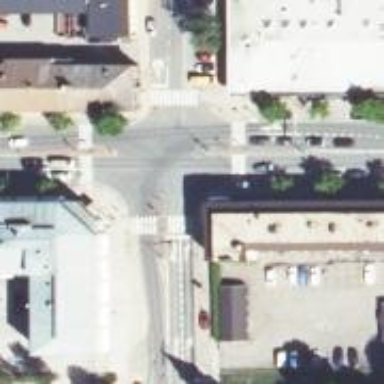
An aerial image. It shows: Crossing on cycleway.